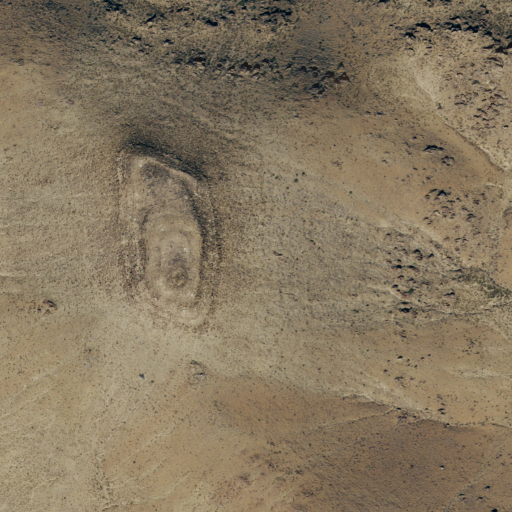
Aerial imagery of mountain in Texas named Red Hills containing only shrub